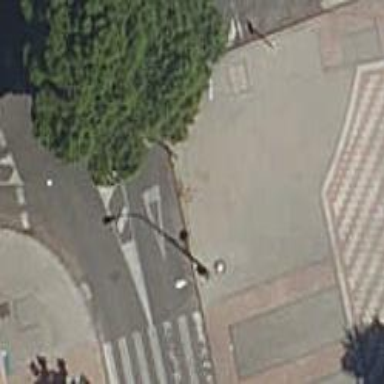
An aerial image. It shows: Kerb serving as barrier.